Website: home-depot
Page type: account-selection
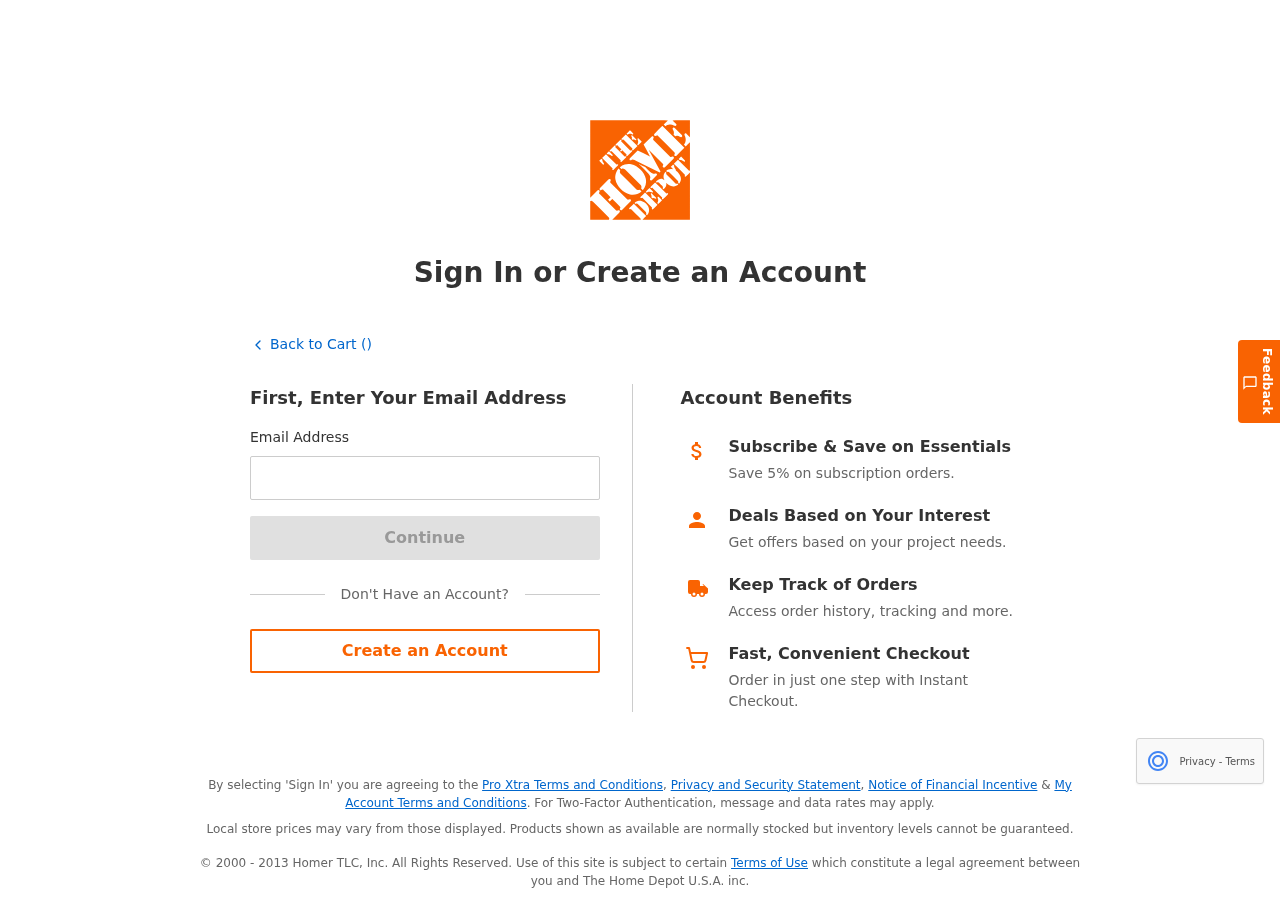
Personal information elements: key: PII_EMAIL
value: tsilva@gmail.com